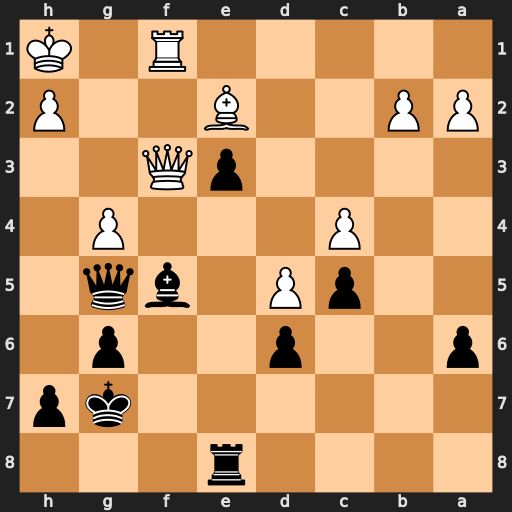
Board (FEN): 4r3/6kp/p2p2p1/2pP1bq1/2P3P1/4pQ2/PP2B2P/5R1K
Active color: b
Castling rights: -
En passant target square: -
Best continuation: Be4 Qxe4 Rxe4